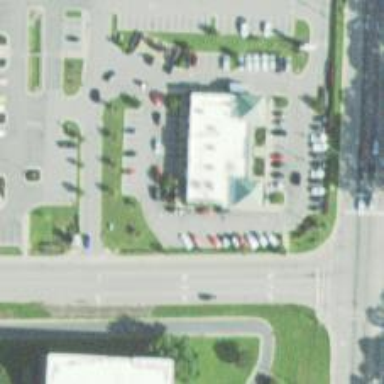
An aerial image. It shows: Clinic.